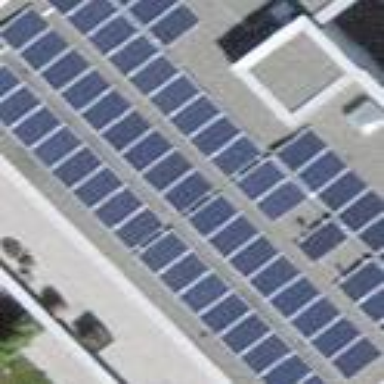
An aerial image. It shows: Solar power generator.